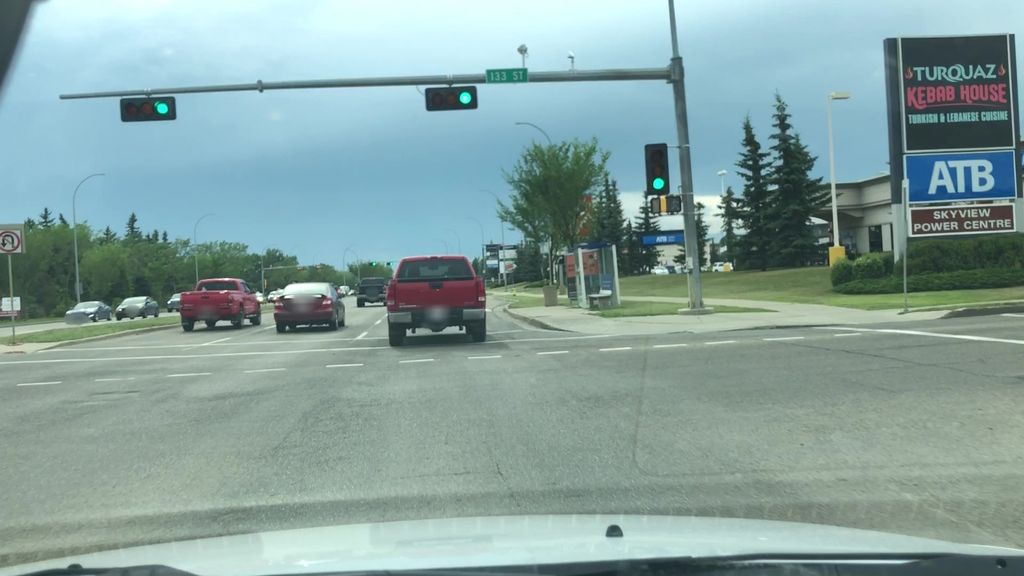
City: edmonton